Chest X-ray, PA view. Patient: 42 years old, sex M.
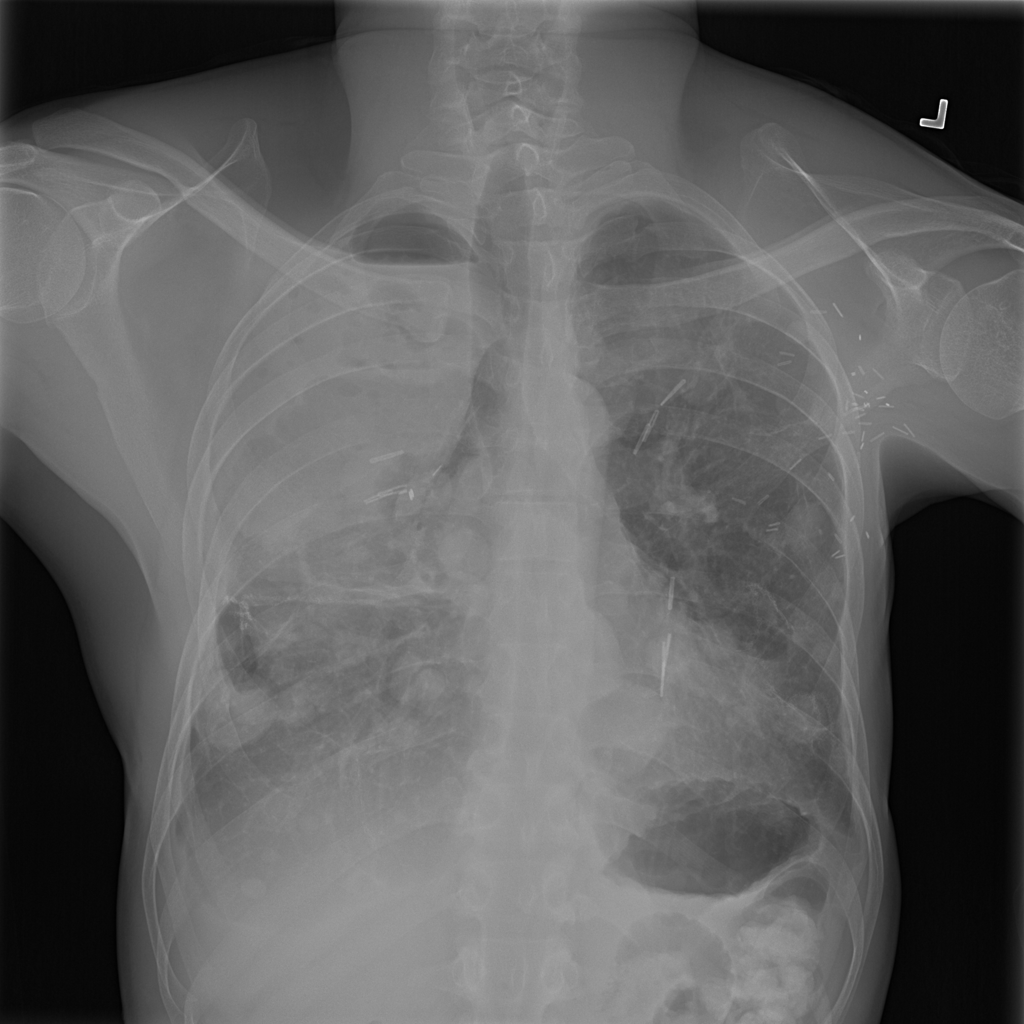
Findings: Consolidation, Mass